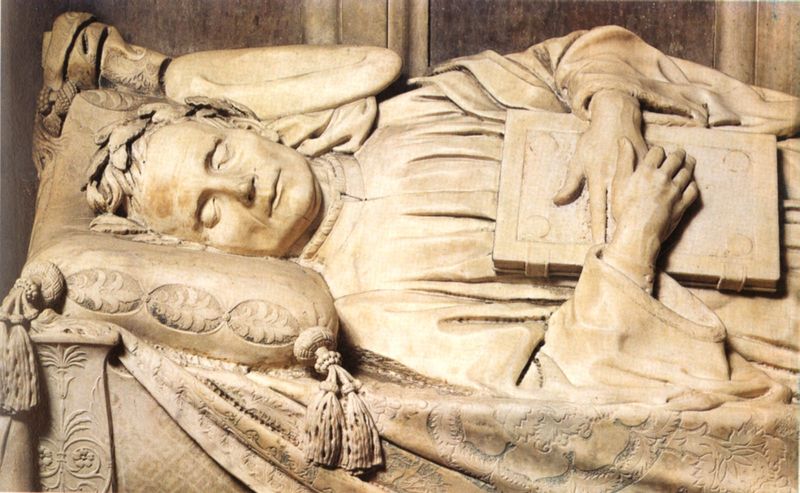
Titel: Grabmal für Carlo Marsuppini
Künstler: Desiderio da Settignano
Standort: Florenz, S. Croce (EU - I - Toskana)
Schlagwörter: blätter, mann, schlaf, gelb, frau, hut, kleid, marmor, stirn, tuch, muster, ornament, bibel, falten, stein, tod, tot, hände, figur, gewand, mantel, decke, skulptur, farbig, liegen, schlafend, kissen, verzierung, kordel, laken, plastik, liegend, lider, foto, buch, kranz, lorbeer, lorbeeren, lorbeerkranz, foliant, sarg, grab, troddeln, trotteln, lilien, quasten, alabaster, grabmal, kopfkissen, cäsar, sarkophag, flten, liegefigur, bommeln, sarkofag